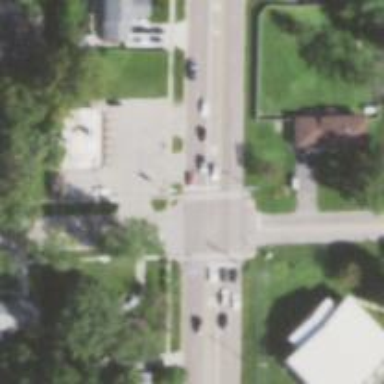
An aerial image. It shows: Unmarked crossing on the road.